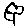
Label: flower